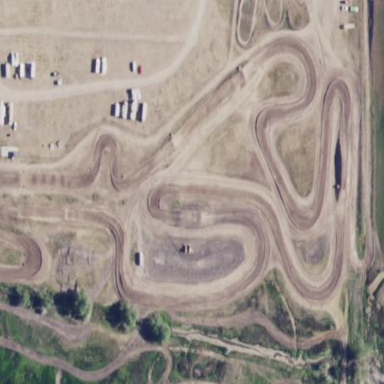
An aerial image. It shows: Dirt raceway for motocross sports.